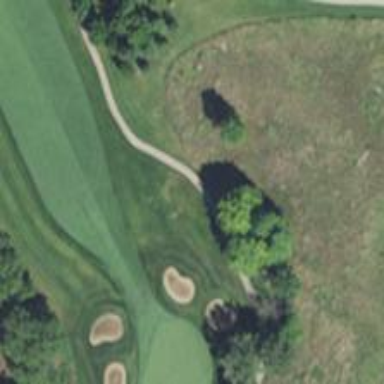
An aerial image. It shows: Service road designated as golf cart path.